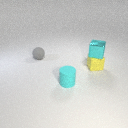
small cyan rubber cylinder in front of small gray rubber sphere